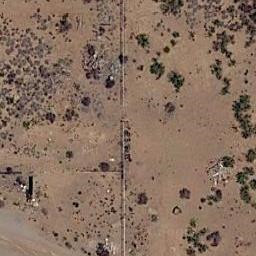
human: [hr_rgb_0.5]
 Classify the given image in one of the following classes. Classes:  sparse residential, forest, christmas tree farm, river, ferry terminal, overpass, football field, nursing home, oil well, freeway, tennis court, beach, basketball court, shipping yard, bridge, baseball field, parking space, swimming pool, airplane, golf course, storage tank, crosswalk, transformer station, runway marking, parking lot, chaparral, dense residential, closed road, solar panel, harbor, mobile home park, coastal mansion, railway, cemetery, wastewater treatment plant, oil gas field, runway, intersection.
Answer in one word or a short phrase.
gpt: chaparral